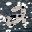
Label: 2